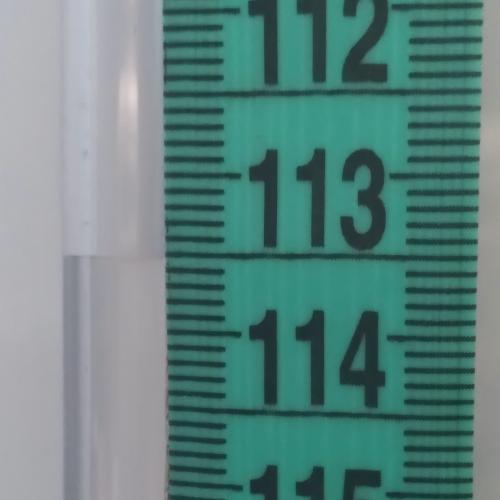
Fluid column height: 113.5 cm